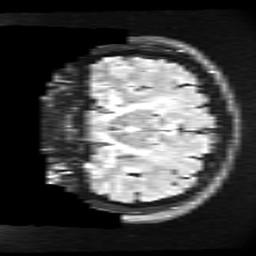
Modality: FLAIR
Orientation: coronal
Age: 37
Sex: male
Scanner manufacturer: ge
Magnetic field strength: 3 T
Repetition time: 11 s
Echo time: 0.1497 s